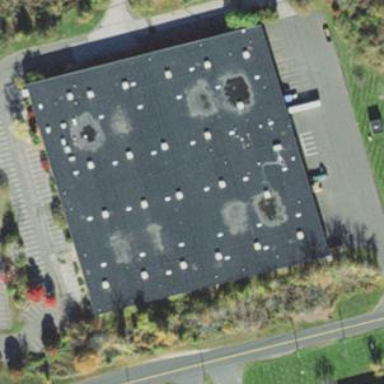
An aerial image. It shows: Commercial building.